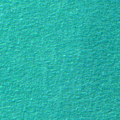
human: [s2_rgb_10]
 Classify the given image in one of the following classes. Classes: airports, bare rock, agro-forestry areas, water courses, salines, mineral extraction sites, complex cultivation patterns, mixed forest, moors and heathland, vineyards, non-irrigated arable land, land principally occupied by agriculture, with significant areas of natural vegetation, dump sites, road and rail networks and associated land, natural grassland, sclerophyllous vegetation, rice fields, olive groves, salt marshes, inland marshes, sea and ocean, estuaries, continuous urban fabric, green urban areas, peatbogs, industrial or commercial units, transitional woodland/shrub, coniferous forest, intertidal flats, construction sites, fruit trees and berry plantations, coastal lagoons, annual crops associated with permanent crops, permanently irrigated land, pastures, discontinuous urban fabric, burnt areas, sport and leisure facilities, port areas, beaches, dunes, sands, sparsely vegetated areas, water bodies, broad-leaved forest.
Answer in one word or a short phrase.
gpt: sea and ocean